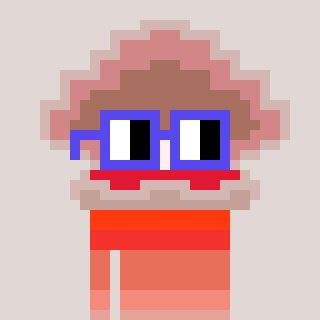
a pixel art character with square blue glasses, a oyster-shaped head and a green-colored body on a warm background